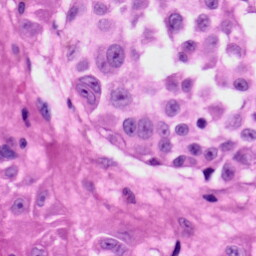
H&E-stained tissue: Skin